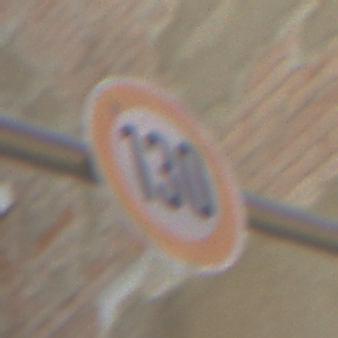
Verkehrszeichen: Geschwindigkeit130
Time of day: Midday
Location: Outdoor (Urban)
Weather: Clear
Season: NotSpecified
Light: Natural